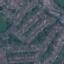
Land use / land cover class: Residential